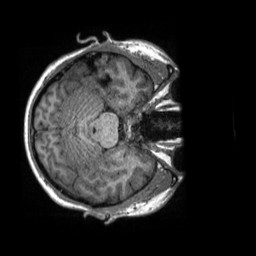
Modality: T1w
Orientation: axial
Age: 28
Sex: male
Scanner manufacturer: siemens
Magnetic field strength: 3 T
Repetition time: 2.3 s
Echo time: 0.00288 s